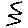
Label: zigzag